Field crop: maize
Growth stage: 2
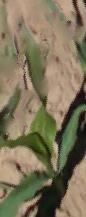
Species: maize